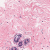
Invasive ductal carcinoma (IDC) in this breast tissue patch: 0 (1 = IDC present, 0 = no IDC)